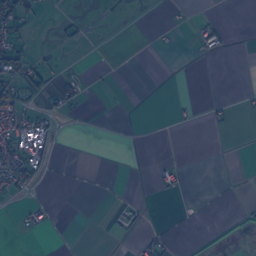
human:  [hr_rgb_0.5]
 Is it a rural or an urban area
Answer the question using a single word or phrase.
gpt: urban

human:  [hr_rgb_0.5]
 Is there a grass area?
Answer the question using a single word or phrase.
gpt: yes

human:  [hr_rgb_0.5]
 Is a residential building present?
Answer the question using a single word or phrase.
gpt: yes

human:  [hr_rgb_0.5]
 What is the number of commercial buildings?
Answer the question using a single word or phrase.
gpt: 31

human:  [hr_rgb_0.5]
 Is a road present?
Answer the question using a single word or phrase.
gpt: yes

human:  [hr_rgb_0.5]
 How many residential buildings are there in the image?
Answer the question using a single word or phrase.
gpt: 641

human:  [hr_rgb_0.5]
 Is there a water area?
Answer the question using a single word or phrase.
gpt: yes

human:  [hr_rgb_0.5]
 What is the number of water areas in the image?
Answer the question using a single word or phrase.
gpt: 31

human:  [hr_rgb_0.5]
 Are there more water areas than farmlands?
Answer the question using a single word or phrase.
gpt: no

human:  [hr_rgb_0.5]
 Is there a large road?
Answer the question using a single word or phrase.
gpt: no

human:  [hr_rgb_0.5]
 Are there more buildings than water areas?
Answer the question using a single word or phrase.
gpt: yes

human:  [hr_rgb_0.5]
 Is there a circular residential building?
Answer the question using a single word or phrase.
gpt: no

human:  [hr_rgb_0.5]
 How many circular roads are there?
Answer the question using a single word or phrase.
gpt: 0

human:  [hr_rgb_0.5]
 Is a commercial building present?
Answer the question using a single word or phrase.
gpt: yes

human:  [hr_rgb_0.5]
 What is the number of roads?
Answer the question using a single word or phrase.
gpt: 206

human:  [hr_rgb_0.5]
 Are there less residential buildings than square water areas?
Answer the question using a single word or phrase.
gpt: no

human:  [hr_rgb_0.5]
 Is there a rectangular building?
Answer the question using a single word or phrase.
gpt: yes

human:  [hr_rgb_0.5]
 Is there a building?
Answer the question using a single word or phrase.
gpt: yes

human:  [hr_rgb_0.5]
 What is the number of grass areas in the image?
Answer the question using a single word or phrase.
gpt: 129

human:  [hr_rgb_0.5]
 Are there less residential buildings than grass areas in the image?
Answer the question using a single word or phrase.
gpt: no

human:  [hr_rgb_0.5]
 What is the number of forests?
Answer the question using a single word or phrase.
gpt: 48

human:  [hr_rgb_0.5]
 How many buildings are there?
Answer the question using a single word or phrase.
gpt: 677

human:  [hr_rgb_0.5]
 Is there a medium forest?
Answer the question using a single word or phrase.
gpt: yes

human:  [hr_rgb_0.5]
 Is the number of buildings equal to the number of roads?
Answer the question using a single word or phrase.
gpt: no

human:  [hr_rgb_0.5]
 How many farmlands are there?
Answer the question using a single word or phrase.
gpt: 53

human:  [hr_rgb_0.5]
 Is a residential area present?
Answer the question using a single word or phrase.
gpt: yes

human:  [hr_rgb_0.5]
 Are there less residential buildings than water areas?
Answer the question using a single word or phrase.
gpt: no

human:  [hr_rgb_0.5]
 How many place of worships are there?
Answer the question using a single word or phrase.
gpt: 2

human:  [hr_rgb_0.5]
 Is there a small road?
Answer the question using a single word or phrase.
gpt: yes

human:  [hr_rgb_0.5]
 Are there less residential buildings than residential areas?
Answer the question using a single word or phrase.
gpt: no

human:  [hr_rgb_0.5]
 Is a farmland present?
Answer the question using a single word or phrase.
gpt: yes

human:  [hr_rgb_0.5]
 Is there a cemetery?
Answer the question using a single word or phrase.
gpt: yes

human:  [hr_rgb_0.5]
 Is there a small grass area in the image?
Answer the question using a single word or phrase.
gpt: yes

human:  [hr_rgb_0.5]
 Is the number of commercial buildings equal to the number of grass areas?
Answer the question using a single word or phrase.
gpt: no

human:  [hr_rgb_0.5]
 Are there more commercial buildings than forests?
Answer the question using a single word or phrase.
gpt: no

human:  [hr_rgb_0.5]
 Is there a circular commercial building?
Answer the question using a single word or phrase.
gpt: no

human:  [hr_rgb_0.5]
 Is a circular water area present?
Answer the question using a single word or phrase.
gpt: yes

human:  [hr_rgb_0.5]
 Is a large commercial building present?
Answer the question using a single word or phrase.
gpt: no

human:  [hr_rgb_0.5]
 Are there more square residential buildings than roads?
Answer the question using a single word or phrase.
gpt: no

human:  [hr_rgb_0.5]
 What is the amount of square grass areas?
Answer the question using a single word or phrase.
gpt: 2

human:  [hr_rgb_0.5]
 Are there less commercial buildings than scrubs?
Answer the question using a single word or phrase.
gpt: no

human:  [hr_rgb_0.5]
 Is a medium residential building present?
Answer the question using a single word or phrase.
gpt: yes

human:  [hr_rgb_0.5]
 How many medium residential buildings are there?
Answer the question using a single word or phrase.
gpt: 8

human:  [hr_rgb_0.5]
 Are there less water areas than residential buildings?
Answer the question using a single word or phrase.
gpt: yes

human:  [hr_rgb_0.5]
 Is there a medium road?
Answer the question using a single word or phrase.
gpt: no

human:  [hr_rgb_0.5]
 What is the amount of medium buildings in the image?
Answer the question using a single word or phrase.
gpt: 11

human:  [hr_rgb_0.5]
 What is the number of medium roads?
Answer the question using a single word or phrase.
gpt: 0

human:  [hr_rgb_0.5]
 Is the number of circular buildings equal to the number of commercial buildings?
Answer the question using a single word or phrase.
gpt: no

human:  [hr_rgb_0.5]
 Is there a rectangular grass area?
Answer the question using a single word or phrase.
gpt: yes

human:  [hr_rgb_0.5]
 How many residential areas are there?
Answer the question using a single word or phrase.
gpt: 2

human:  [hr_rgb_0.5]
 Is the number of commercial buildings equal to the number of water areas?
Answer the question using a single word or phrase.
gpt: yes

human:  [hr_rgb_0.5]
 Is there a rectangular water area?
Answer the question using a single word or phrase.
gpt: yes

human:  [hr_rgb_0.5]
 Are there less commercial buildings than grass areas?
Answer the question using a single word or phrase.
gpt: yes

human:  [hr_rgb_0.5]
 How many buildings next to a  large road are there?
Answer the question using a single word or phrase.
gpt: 0

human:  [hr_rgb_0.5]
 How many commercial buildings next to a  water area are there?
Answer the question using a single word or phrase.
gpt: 31

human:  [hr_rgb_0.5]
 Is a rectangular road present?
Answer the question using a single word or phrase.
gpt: no

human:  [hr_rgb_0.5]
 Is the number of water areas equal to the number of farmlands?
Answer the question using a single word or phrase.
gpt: no

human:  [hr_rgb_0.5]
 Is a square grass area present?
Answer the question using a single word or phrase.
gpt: yes

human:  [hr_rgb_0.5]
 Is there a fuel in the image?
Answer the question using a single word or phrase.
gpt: yes

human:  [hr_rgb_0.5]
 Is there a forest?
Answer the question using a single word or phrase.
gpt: yes

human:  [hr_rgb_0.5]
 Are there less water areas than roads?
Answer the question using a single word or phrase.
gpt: yes

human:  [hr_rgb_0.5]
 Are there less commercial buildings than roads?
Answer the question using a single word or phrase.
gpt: yes

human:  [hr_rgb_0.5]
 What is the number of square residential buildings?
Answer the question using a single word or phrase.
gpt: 0

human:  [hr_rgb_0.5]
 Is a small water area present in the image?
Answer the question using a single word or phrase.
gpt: yes